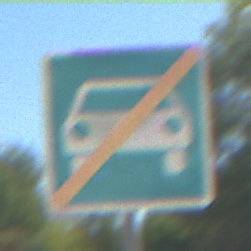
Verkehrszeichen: EndeKraftfahrstrasse
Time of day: Midday
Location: Outdoor (Nature)
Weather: Clear
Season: Summer
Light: Natural